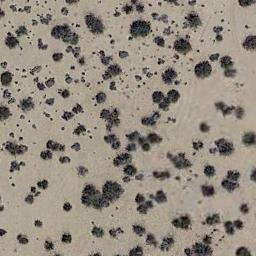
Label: chaparral